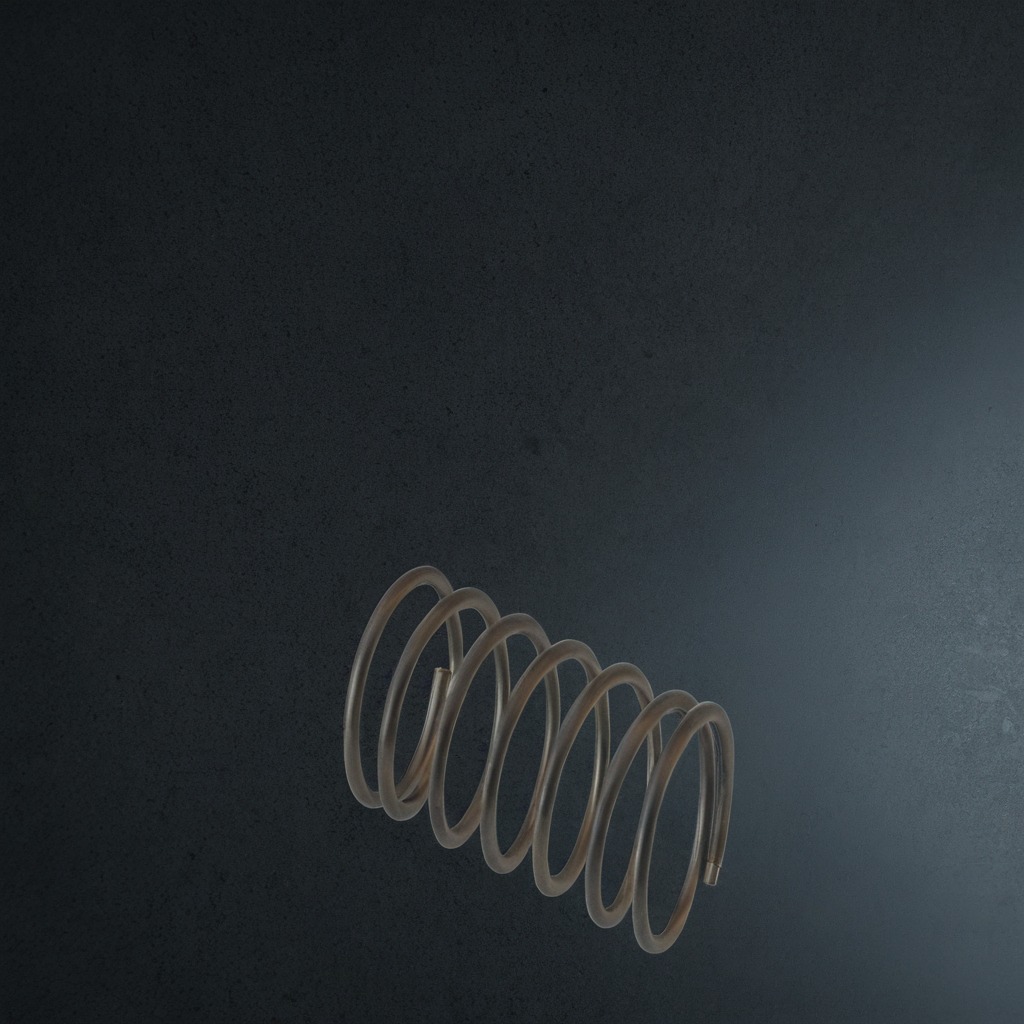
A coiled metal spring lies on a clean granite table inside a workshop at night.